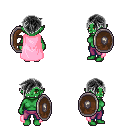
a pixel art fantasy rpg character, female body template, orc, green skin, pink cape, magenta pants, gray pixie cut hairstyle, shield, four views (front, back, left, right), 2x2 character sprite sheet, small pixel art, hard edges, no anti-aliasing